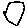
Label: hexagon